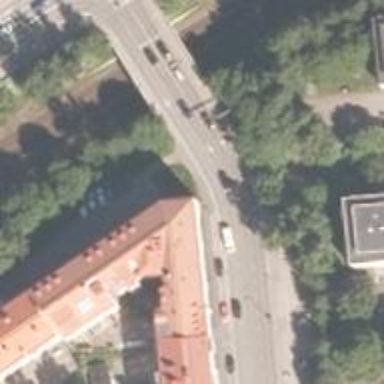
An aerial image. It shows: Secondary road with separate asphalt sidewalks and cycle lanes.